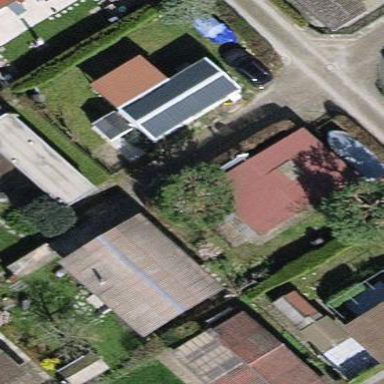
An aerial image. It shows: Static caravan.